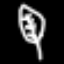
Label: leaf